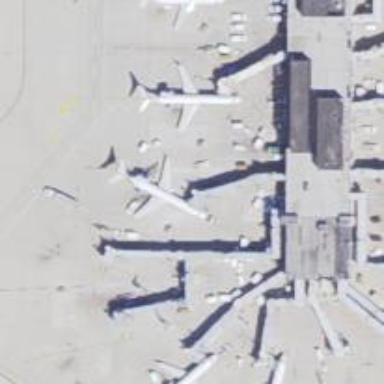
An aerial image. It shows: Airport gate.